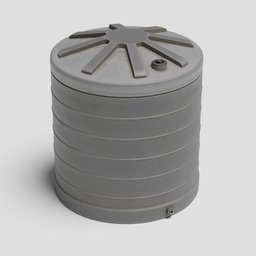
Label: tools